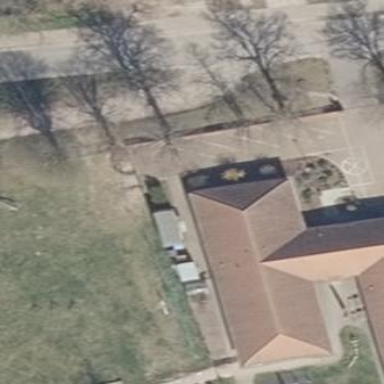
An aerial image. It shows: Kindergarten building.